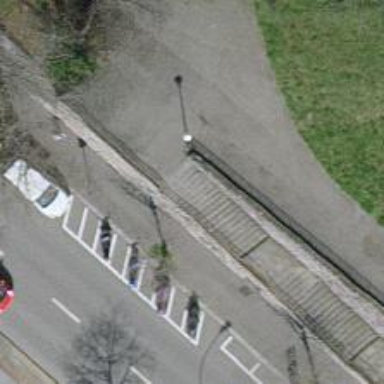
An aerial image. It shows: Flight of steps with sett surface.